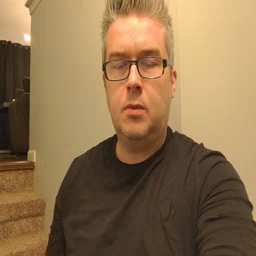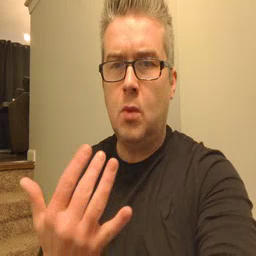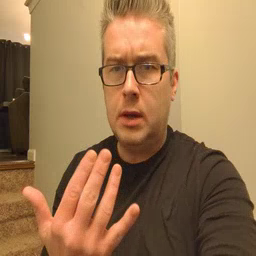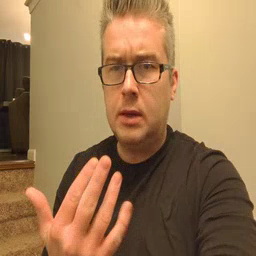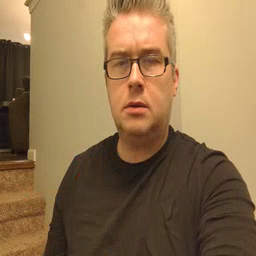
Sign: wait